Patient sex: M
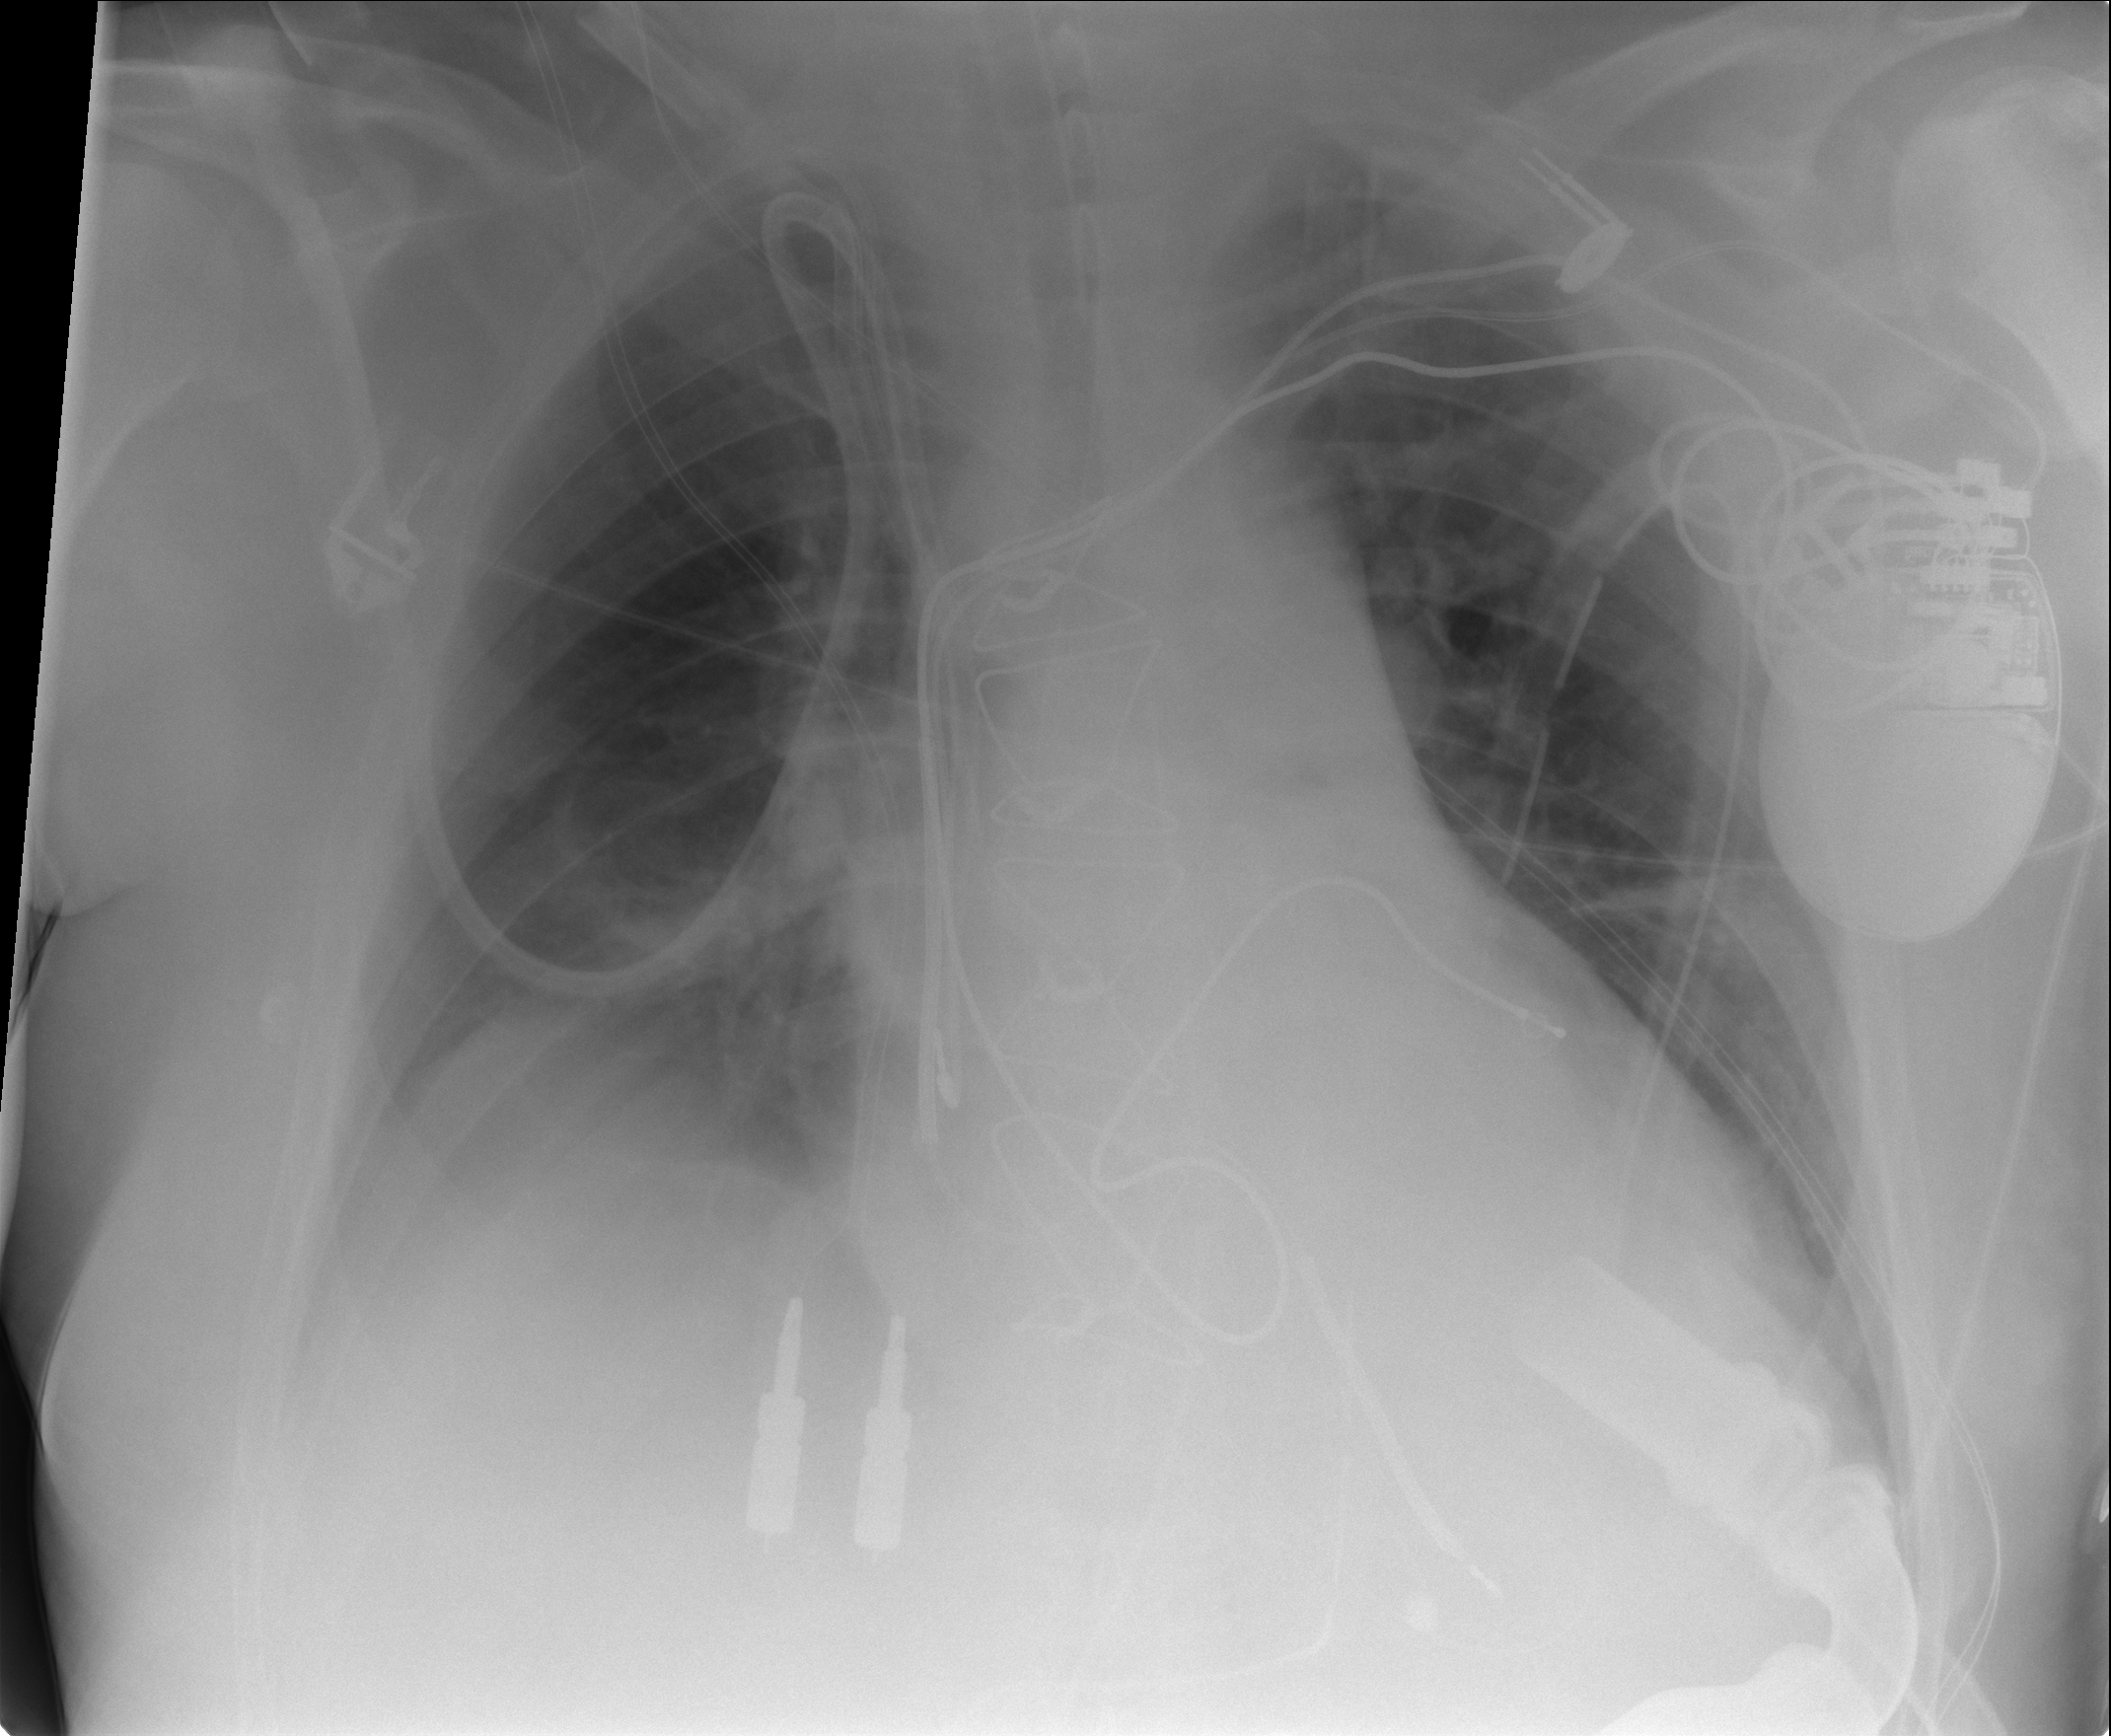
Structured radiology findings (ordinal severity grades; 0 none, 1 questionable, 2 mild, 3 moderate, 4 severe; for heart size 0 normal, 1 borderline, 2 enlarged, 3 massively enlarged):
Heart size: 2
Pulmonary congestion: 0
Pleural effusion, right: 2
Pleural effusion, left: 2
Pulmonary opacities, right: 0
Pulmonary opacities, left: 0
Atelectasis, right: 0
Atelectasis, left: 0